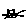
Label: cat